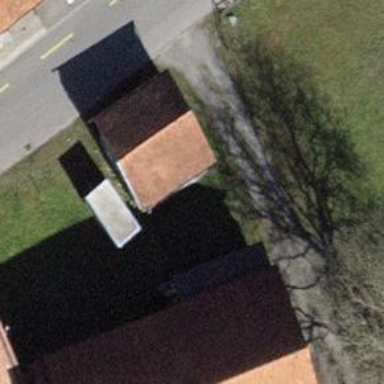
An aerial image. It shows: Building with gabled roof.